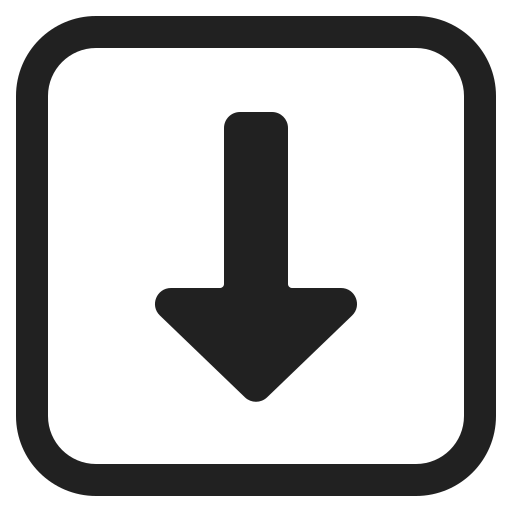
down arrow high contrast